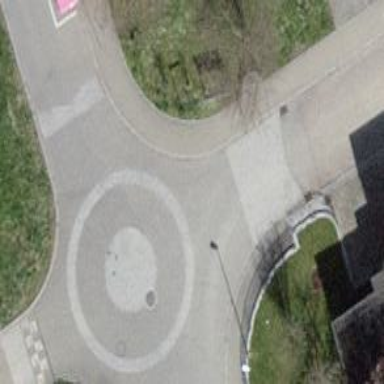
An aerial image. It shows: Mini roundabout on the road.